Question: I want to draw a straight dotted line and i tried the following code
'''
CGSize size = CGSizeMake(screenWidth, screenHeight);
UIGraphicsBeginImageContext(size);
CGContextRef context = UIGraphicsGetCurrentContext();
CGContextSetStrokeColorWithColor(context, [[UIColor whiteColor] CGColor]);
CGContextSetFillColorWithColor(context, [[UIColor clearColor] CGColor]);
CGContextSetLineWidth(context, 5.0f);
CGContextMoveToPoint(context, 0, 0);
CGContextAddLineToPoint(context, screenWidth,screenHeight);
CGContextStrokePath(context);
'''
But this code shown like this

How can i get straight line.
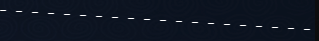
Answer: You can use
'''
void CGContextSetLineDash (
CGContextRef c,
CGFloat phase,
const CGFloat lengths[],
size_t count
);
'''
Description
> Sets the pattern for dashed lines in a graphics context.
So your code should be changed to
'''
CGSize size = CGSizeMake(screenWidth, screenHeight);
UIGraphicsBeginImageContext(size);
CGContextRef context = UIGraphicsGetCurrentContext();
CGContextSetStrokeColorWithColor(context, [[UIColor whiteColor] CGColor]);
CGContextSetFillColorWithColor(context, [[UIColor clearColor] CGColor]);
CGContextSetLineWidth(context, 5.0f);
// Because your line width is 5 you need pattern 5 times "solid", 5 times "empty"
CGFloat dash[2]={5 ,5};
CGContextSetLineDash(context,0,dash,2);
CGFloat y = 10;
CGContextMoveToPoint(context, 0, y);
CGContextAddLineToPoint(context, screenWidth, y);
CGContextStrokePath(context);
'''